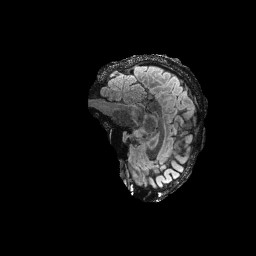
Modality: FLAIR
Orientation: sagittal
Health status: ill
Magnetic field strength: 3 T